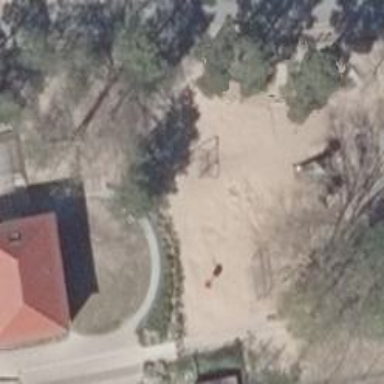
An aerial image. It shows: Playground featuring swings.